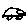
Label: car